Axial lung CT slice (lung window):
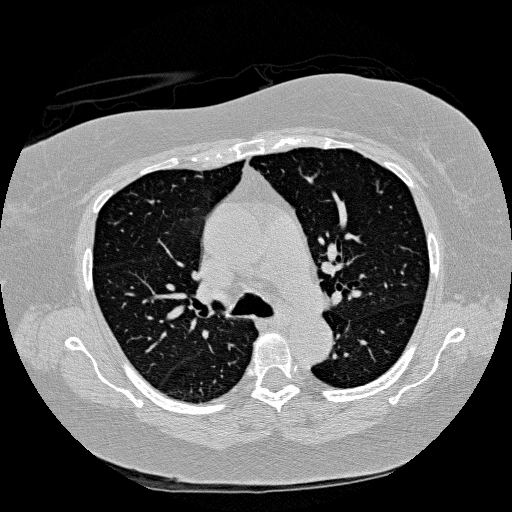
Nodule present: no